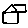
Label: house